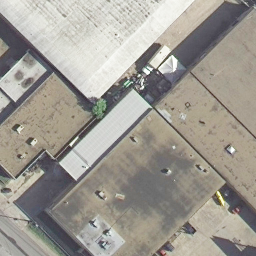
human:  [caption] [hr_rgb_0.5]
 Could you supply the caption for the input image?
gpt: Some cars parked on the road which beside some buildings .

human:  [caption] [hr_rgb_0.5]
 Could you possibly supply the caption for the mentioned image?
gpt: There are some roads between buildings .

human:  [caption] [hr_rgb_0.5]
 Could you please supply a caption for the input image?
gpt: There are buildings and roads .

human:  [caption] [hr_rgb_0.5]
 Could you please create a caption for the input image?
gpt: There are some cars parked at the roadside .

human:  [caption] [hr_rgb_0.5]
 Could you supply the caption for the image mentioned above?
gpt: There are some white buildings .